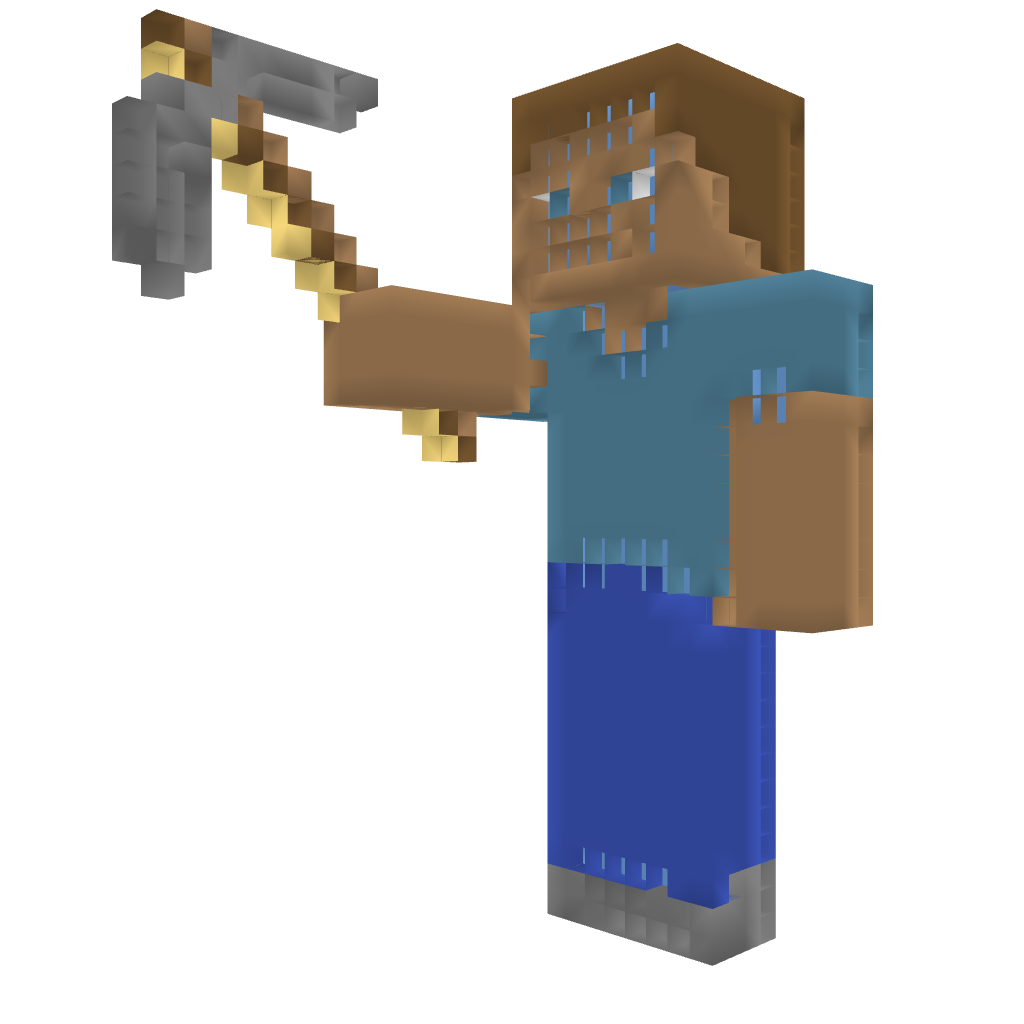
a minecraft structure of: Steve the miner statue high quality